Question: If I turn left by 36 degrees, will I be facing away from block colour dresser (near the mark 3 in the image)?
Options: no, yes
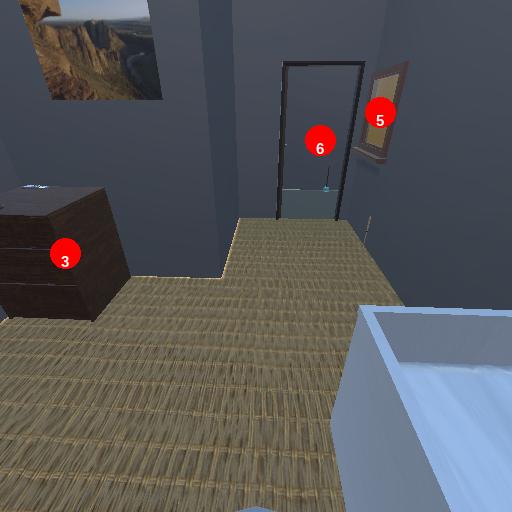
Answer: no